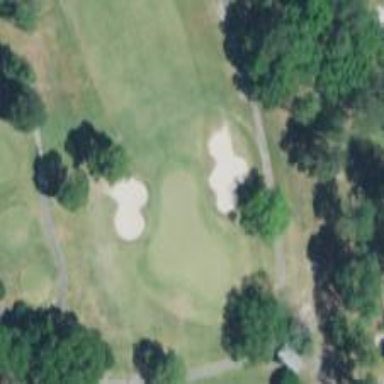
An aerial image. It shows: Golf hole.